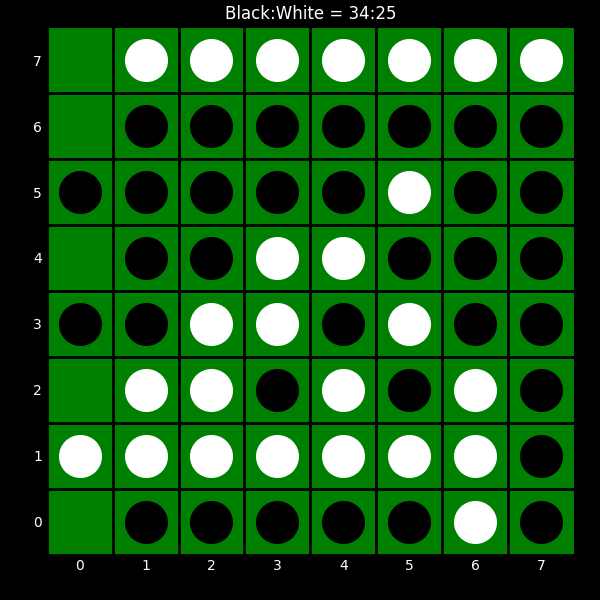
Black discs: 34
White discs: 25